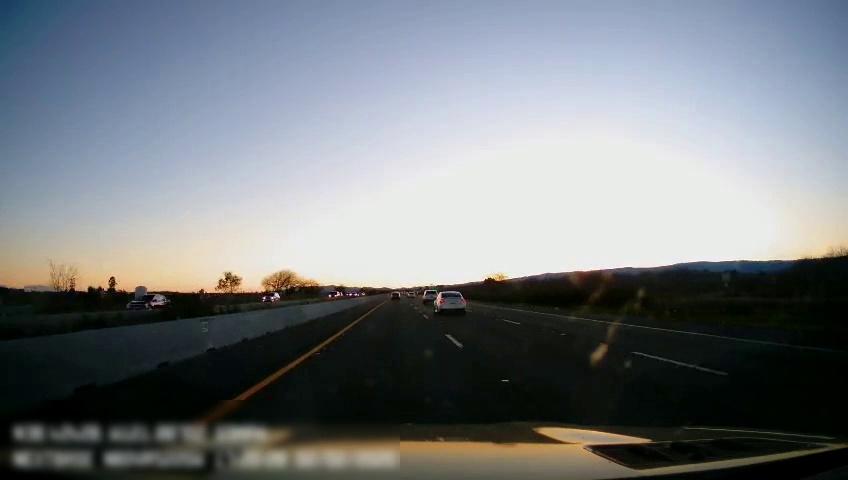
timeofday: Day
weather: Sunny
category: Drivable Space
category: Vehicles | Car
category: Vehicles | SUV
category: Vehicles | SUV
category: Vehicles | Truck
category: Vehicles | SUV
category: Vehicles | SUV
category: Lanes | Current Lane
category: Lanes | Current Lane
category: Lanes | Alternate Lane
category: Lanes | Alternate Lane